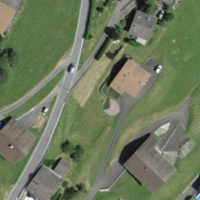
EUNIS habitat code: 55
Species observed at this site:
Cruciata laevipes